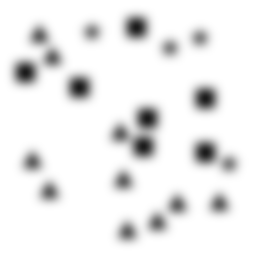
Squares: 7
Triangles: 10
Stars: 4
Total shapes: 21